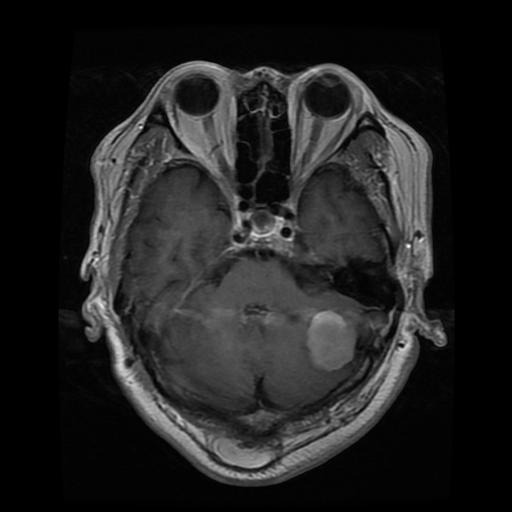
Label: meningioma